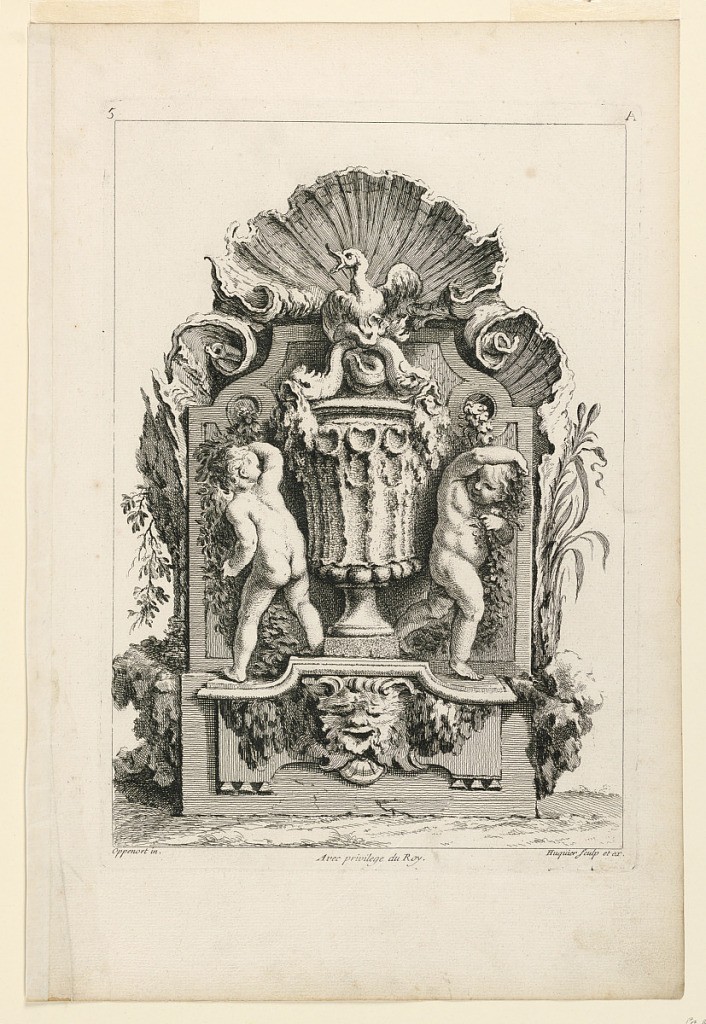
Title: Page Five from "Premier Livre De Differents morceaux A l'Usage de tous ceux qui s'appliquent aux beuax Arts Inventé Par G.M. Oppenort Architecte du Roy Et Gravé par Huquier," Serie A (Moyen Oppenord)
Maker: Gilles-Marie Oppenord, French, 1672–1742
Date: after 1751
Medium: Etching on paper
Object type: Print
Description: A decorative slab, upright, decorated with a vase surmounted by a duckling; flanked by two putti. Inscribed, upper left: "5"; upper right: "A"; lower left: "Oppenort in." center: "Avec privilege du Roy"; lower right: "Huquier sculp. et ex".